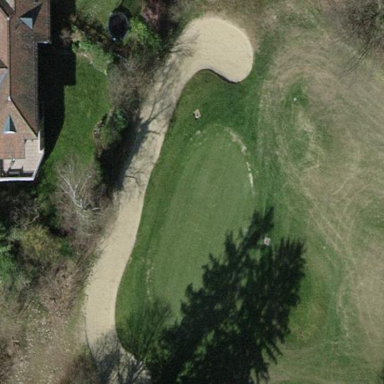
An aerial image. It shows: Golf bunker filled with natural sand.